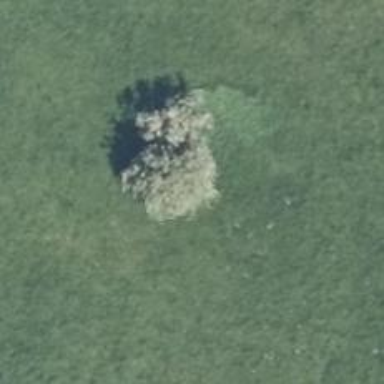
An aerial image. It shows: Single tag "natural: tree."